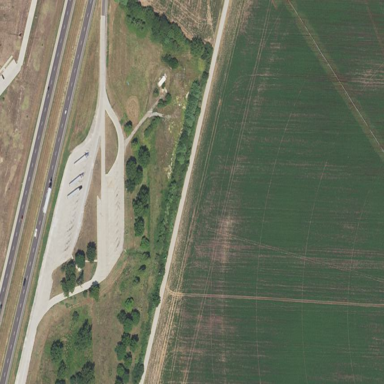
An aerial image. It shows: Rest area on the road.